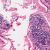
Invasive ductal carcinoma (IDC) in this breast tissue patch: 0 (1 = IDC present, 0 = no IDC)